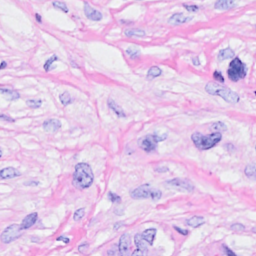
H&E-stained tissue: Breast